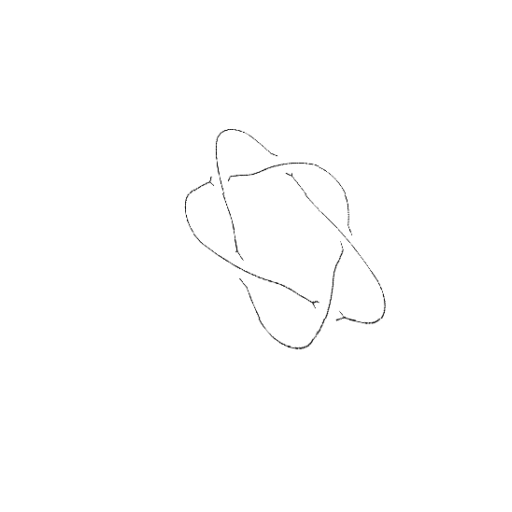
Crossing number: 5